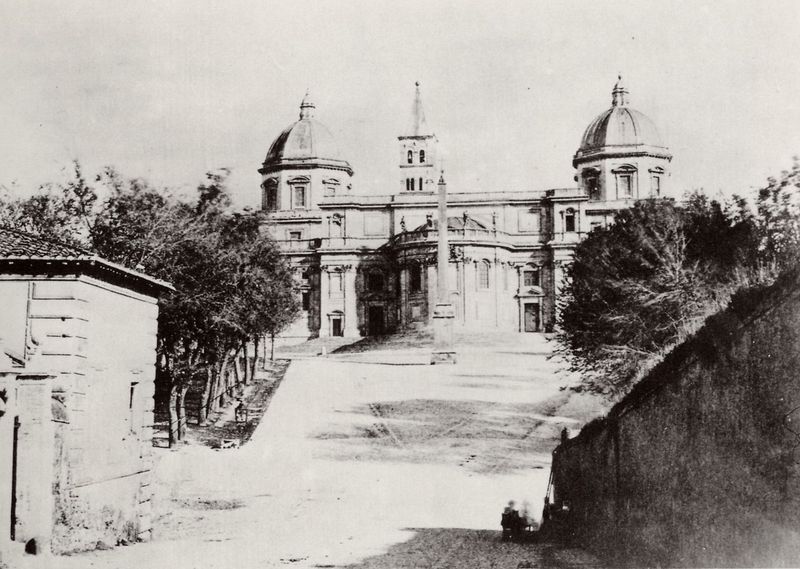
Titel: S. Maria Maggiore von der Via delle Quattro Fontane aus gesehen
Künstler: Italienischer Photograph
Standort: Rom
Institution: Sammlung Incisa della Rocchetta
Schlagwörter: berg, himmel, laub, schatten, weiß, bäume, menschen, fenster, grau, hell, jahrhundertwende, laternen, licht, pfeiler, schwarz, strasse, säule, säulen, dach, gebäude, haus, park, schloss, weg, wiese, architektur, barock, stein, gräser, büsche, gebüsch, kirche, sonne, rund, turm, garten, ranken, balkon, fassade, dächer, giebel, mauer, allee, platz, bank, figuren, kuppel, böschung, häuschen, treppen, spitz, stufen, tor, foto, fotografie, photographie, eingang, gang, zugang, glockenturm, kloster, kuppeln, türme, dom, moos, schwarz-weiss, reihe, rom, photo, rustika, villa, rückansicht, sims, gesims, baumbestand, risalit, architrave, apsis, zentral, obelisk, chor, auffahrt, einfahrt, etagen, zufahrt, ballustrade, himel, konche, aufnahme, bau, römisch, gebälk, attika, gesimse, kuppelbau, kuppeldach, südeuropa, schlosss, santa maria maggiore, arichtektur, aufgan, chot, auffahr, pförtner, bank#